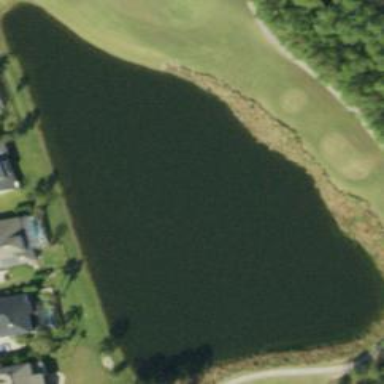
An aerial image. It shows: Scenic view of water hazard on golf course. The natural water feature adds beauty to the landscape.